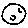
Label: moon